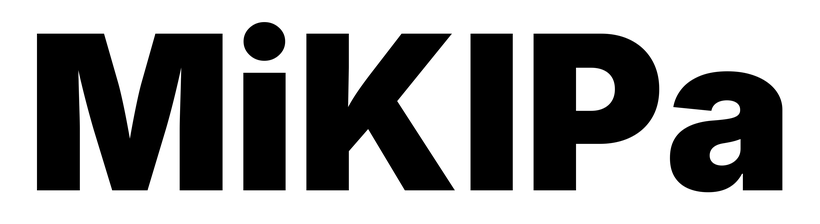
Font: Inter_Black